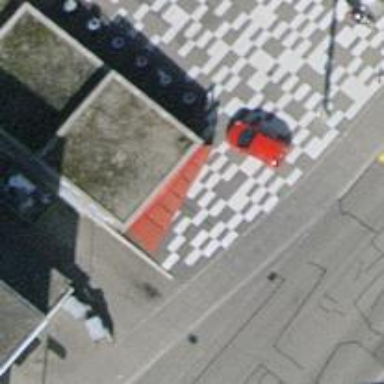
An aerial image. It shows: Parking area.